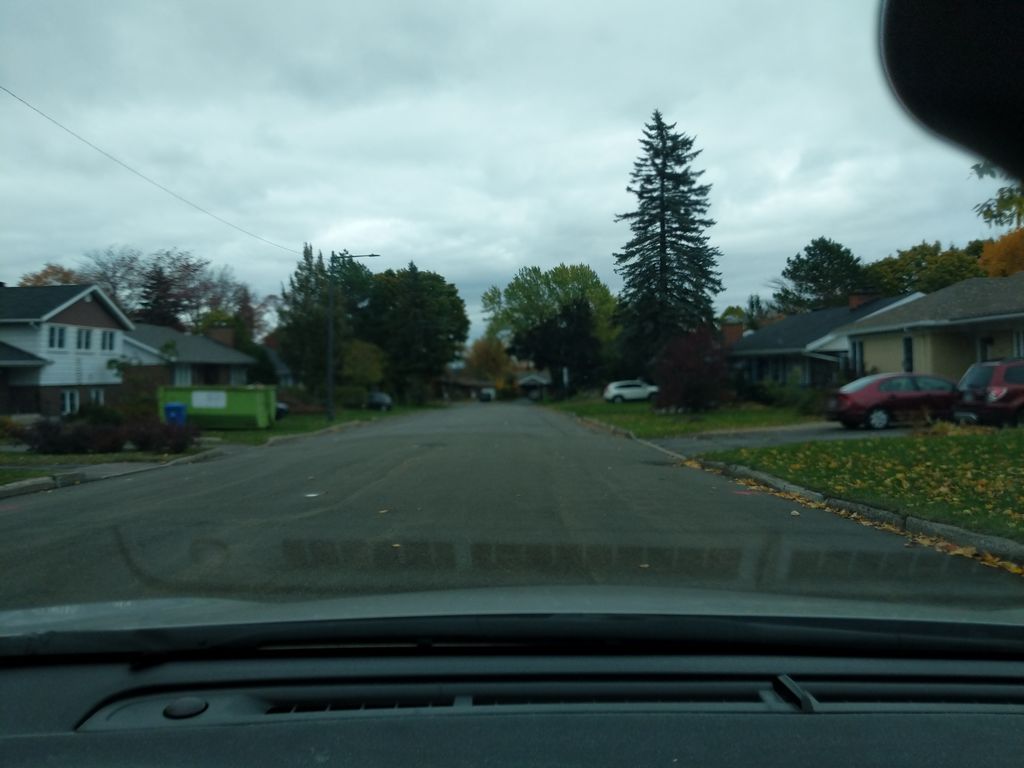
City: quebec_city